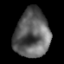
Tissue: lung
Cell type: Epithelial cells
Senescence score: 0.1401
Nuclear area (px): 1656
Mean DAPI intensity: 94.401